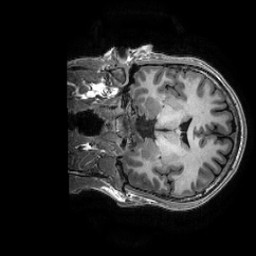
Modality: T1w
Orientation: coronal
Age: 31
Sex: male
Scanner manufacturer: ge
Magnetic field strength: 3 T
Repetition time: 0.0073 s
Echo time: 0.003 s